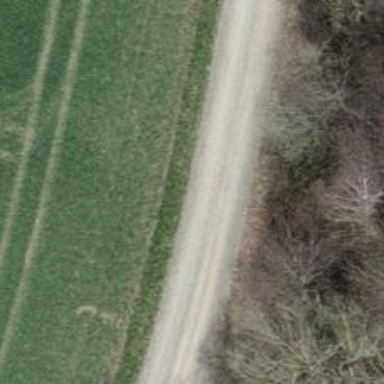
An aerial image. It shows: Unpaved track with grade 1 surface.